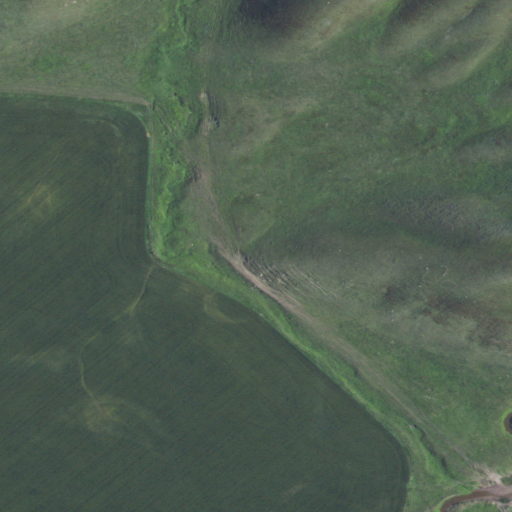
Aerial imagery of valley in North Dakota named Goettle Coulee containing grassland and cultivated crops